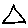
Label: triangle